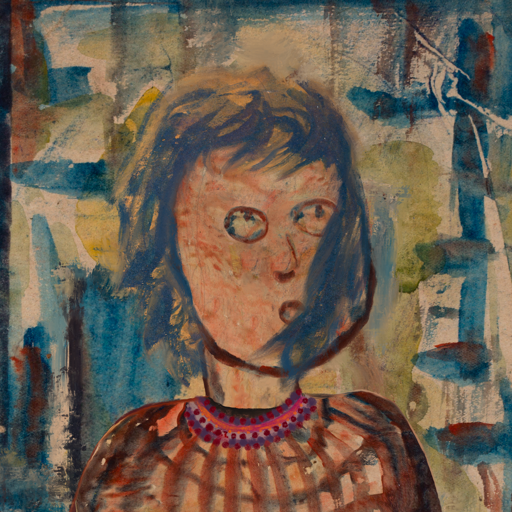
Background: Orphan, Head And Neck Side: Orphan, Face Side: Orphan, Bust: Orphan, Hair Side: In_The_Sun, Head Accessory: Blank, Second Necklace: Blank, Necklace: Roy_Bahadur, Baby: Blank